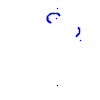
Particle: kaon